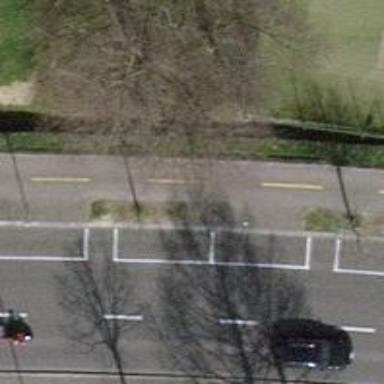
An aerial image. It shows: Tree-lined avenue.